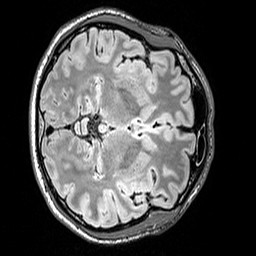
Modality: FLAIR
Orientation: axial
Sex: male
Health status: ill
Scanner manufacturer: siemens
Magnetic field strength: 3 T
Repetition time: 5 s
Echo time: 0.388 s